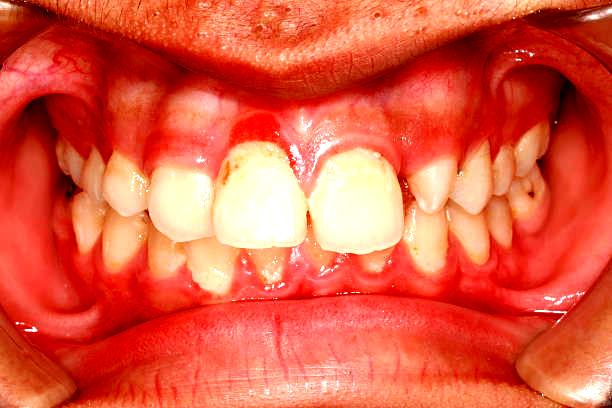
Condition: Gingivitis